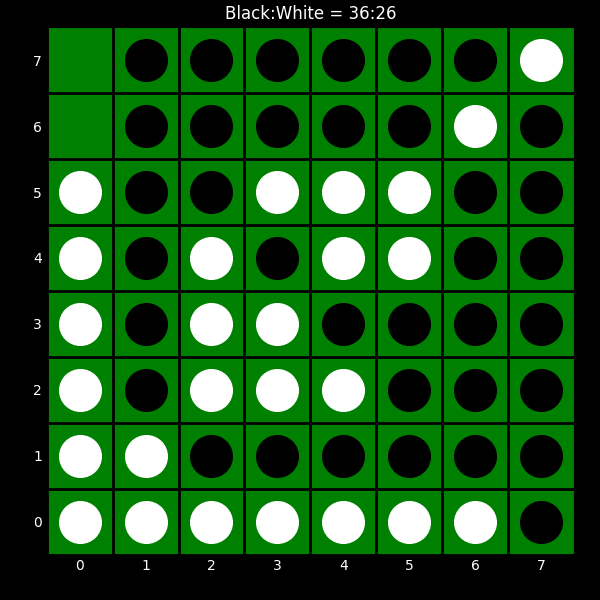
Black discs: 36
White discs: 26